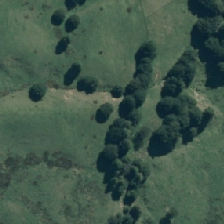
Land cover: manuka_kanuka